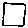
Label: square